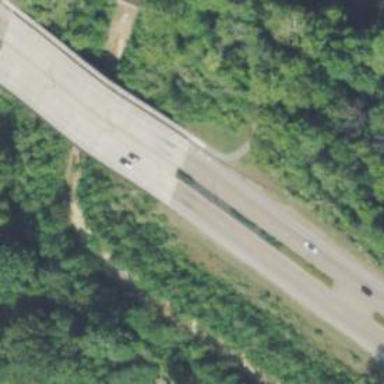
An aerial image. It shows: Secondary road crossing bridge with asphalt surface.